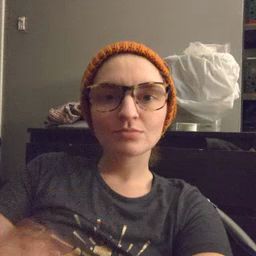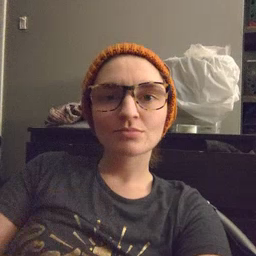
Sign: jump